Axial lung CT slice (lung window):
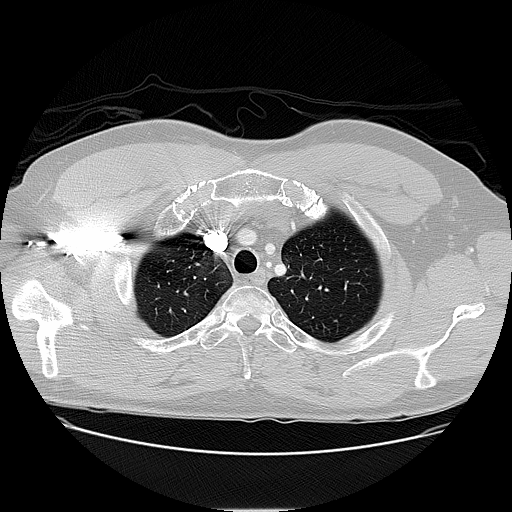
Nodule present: no